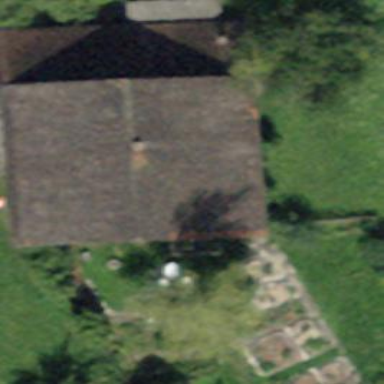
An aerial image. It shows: Detached building with gabled roof.